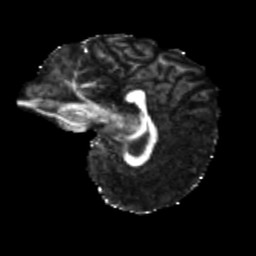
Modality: FA
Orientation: sagittal
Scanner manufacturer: siemens
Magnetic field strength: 3 T
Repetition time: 4 s
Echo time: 0.0594 s